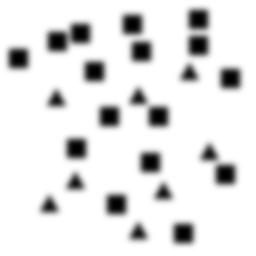
Squares: 16
Triangles: 8
Stars: 0
Total shapes: 24